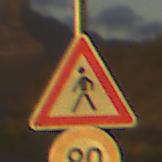
Verkehrszeichen: FussgaengerRechts
Zusatzzeichen unten: Geschwindigkeit80
Umgebung: Outdoor, RoadRail
Tageszeit: SunriseSunset
Wetter: PartlyCloudy
Licht: Natural
Jahreszeit: NotSpecified
Kontrast: HighContrast